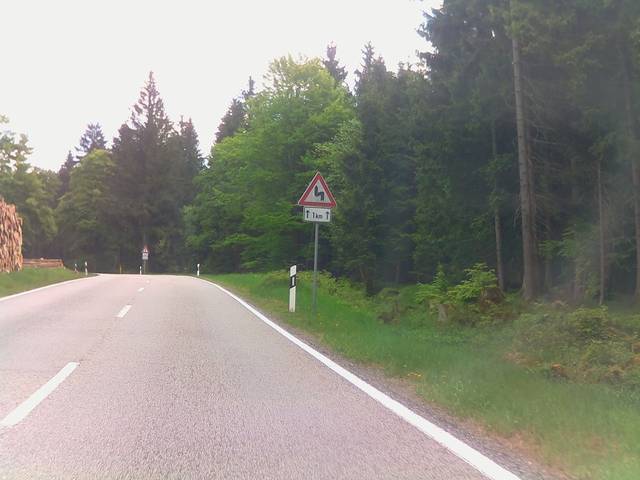
Region: Germany
Coordinates: 50.605, 10.844